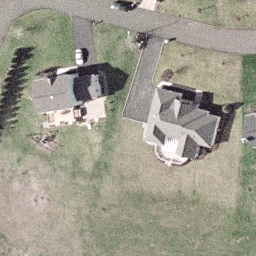
Label: residential